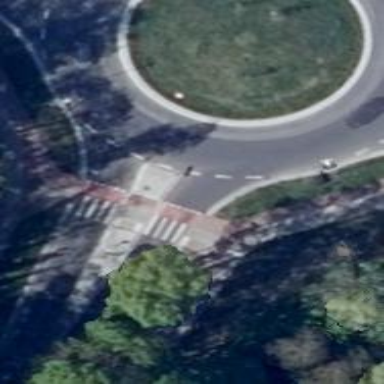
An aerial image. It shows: Uncontrolled zebra crossing.